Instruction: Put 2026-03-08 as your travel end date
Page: home
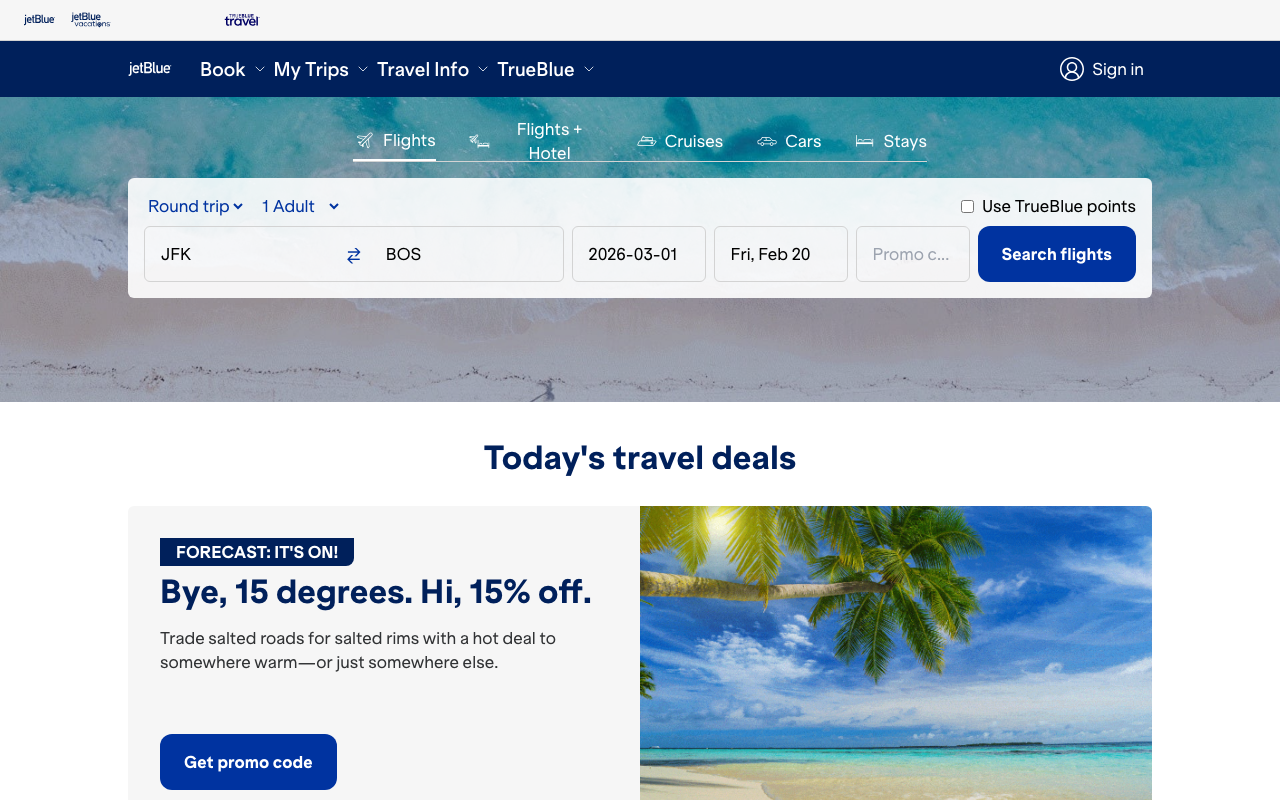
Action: type